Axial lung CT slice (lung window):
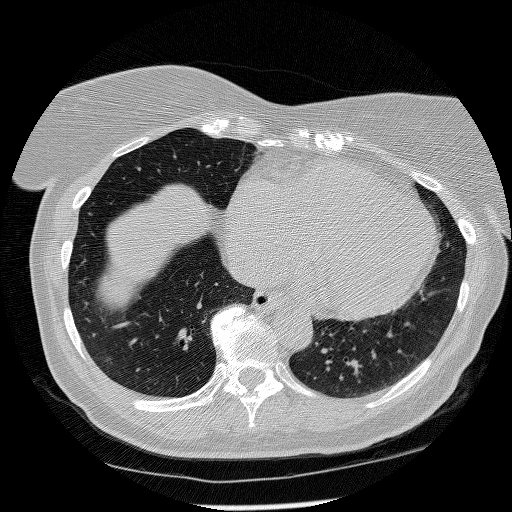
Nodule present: no